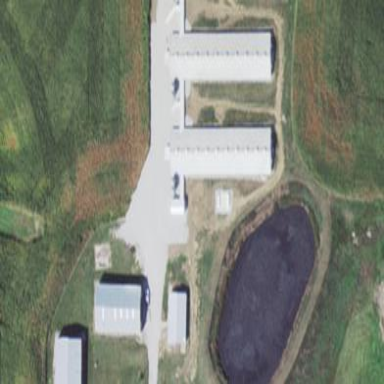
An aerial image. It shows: Farmyard area.